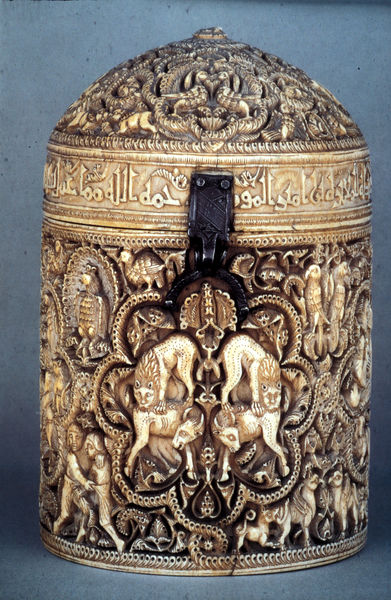
Titel: Büchse aus al-Mughira
Standort: Paris
Institution: Louvre
Schlagwörter: kampf, schatten, vogel, weiß, menschen, blume, licht, schmuck, schwarz, schloss, tier, tiere, beige, meschen, muster, ornament, zylinder, rahmen, silber, kühe, vieh, vögel, gold, paar, esel, rund, krug, mähne, relief, topf, schrift, kuh, rind, massiv, rand, figuren, kuppel, dekoration, glanz, ornamente, metall, schriftzeichen, foto, fotografie, photographie, knochen, becher, paradies, truhe, deckel, gefäß, messing, rinder, dose, medaillon, vergoldet, orient, orientalisch, asien, kupfer, buchstaben, schlange, kiste, schachtel, jagd, gravur, schnitzerei, kasten, photo, verziert, halbrund, fries, arabisch, türkisch, löwen, beute, hirsch, farbfoto, scharnier, fressen, schlangen, versteck, löwe, hörner, bottich, beschlag, verschluß, schatulle, gerahmt, filigran, eule, ochsen, stier, stiere, figürlich, ziege, adam und eva, kästchen, arabien, islam, persien, behälter, reliquie, verzierungen, schließe, jagen, geschnitzt, judentum, schnitzwerk, verschlossen, kostbar, elfenbein, elefanten, beschriftet, umschrift, widder, hebräisch, büchse, steir, montierung, riegel, kunstvoll, schrfit, lowe, heraldik, pyxis, archaisch, beißen, reißen, mittelatler, verzeirt, gnu, beiege, belcihtung, beschmückt, elfenbeinschnitzeerei, figurtiv, kuppeldeckel, mit einkerbungen, dekorationen, e, eilfenbein, figütlich, mettal